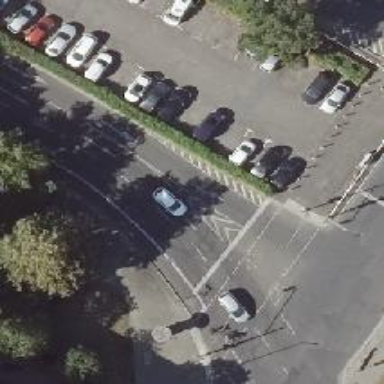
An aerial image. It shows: Road with traffic signals.